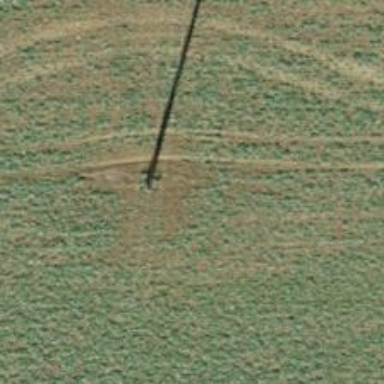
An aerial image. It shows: Concrete power pole with straight line management system.